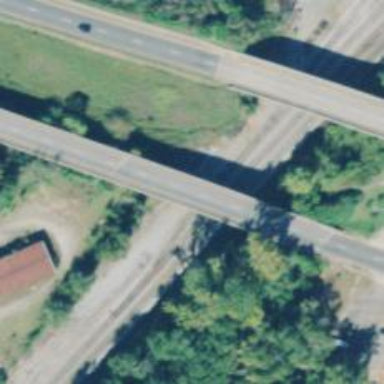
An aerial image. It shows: Bridge on trunk expressway.